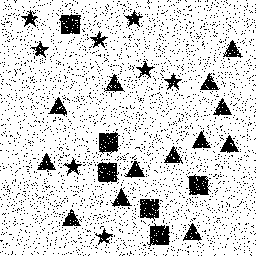
Squares: 6
Triangles: 13
Stars: 8
Total shapes: 27